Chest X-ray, AP view. Patient: 20 years old, sex M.
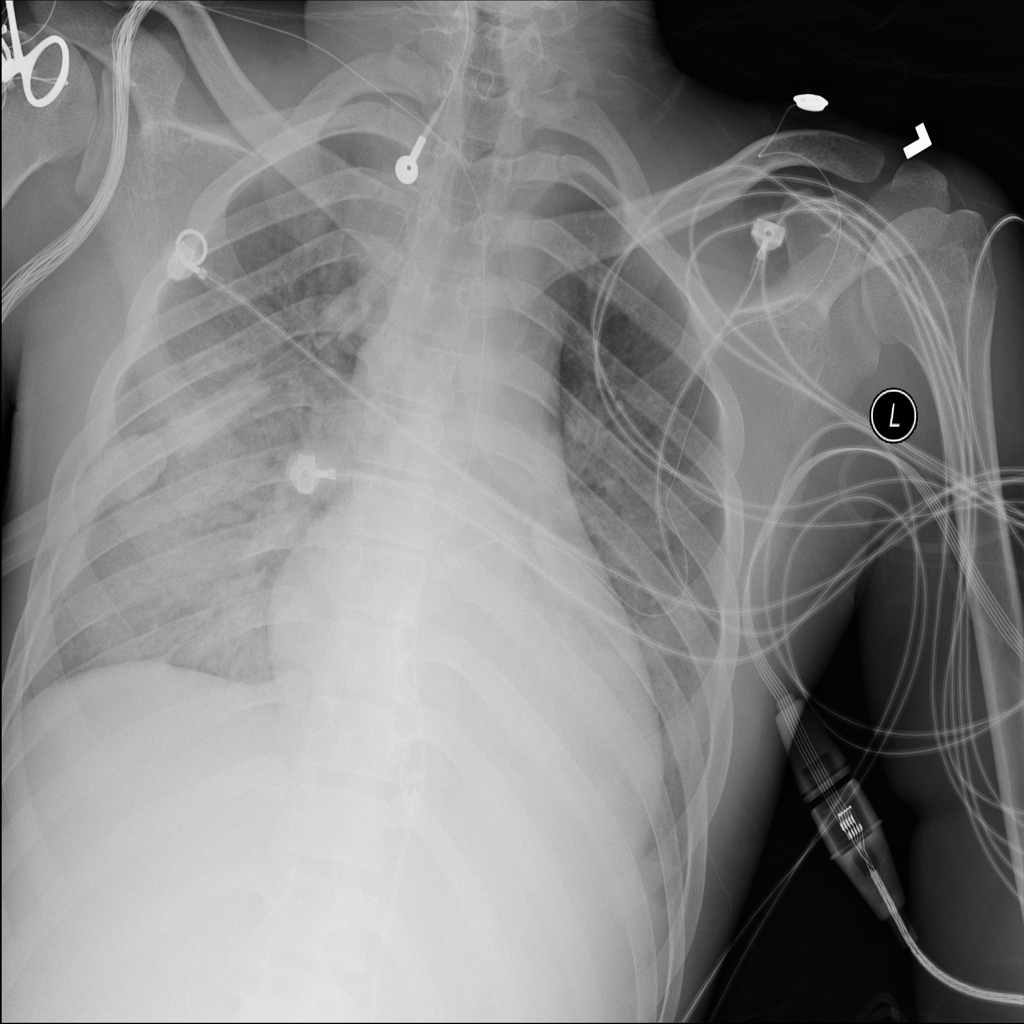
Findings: Infiltration